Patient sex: M
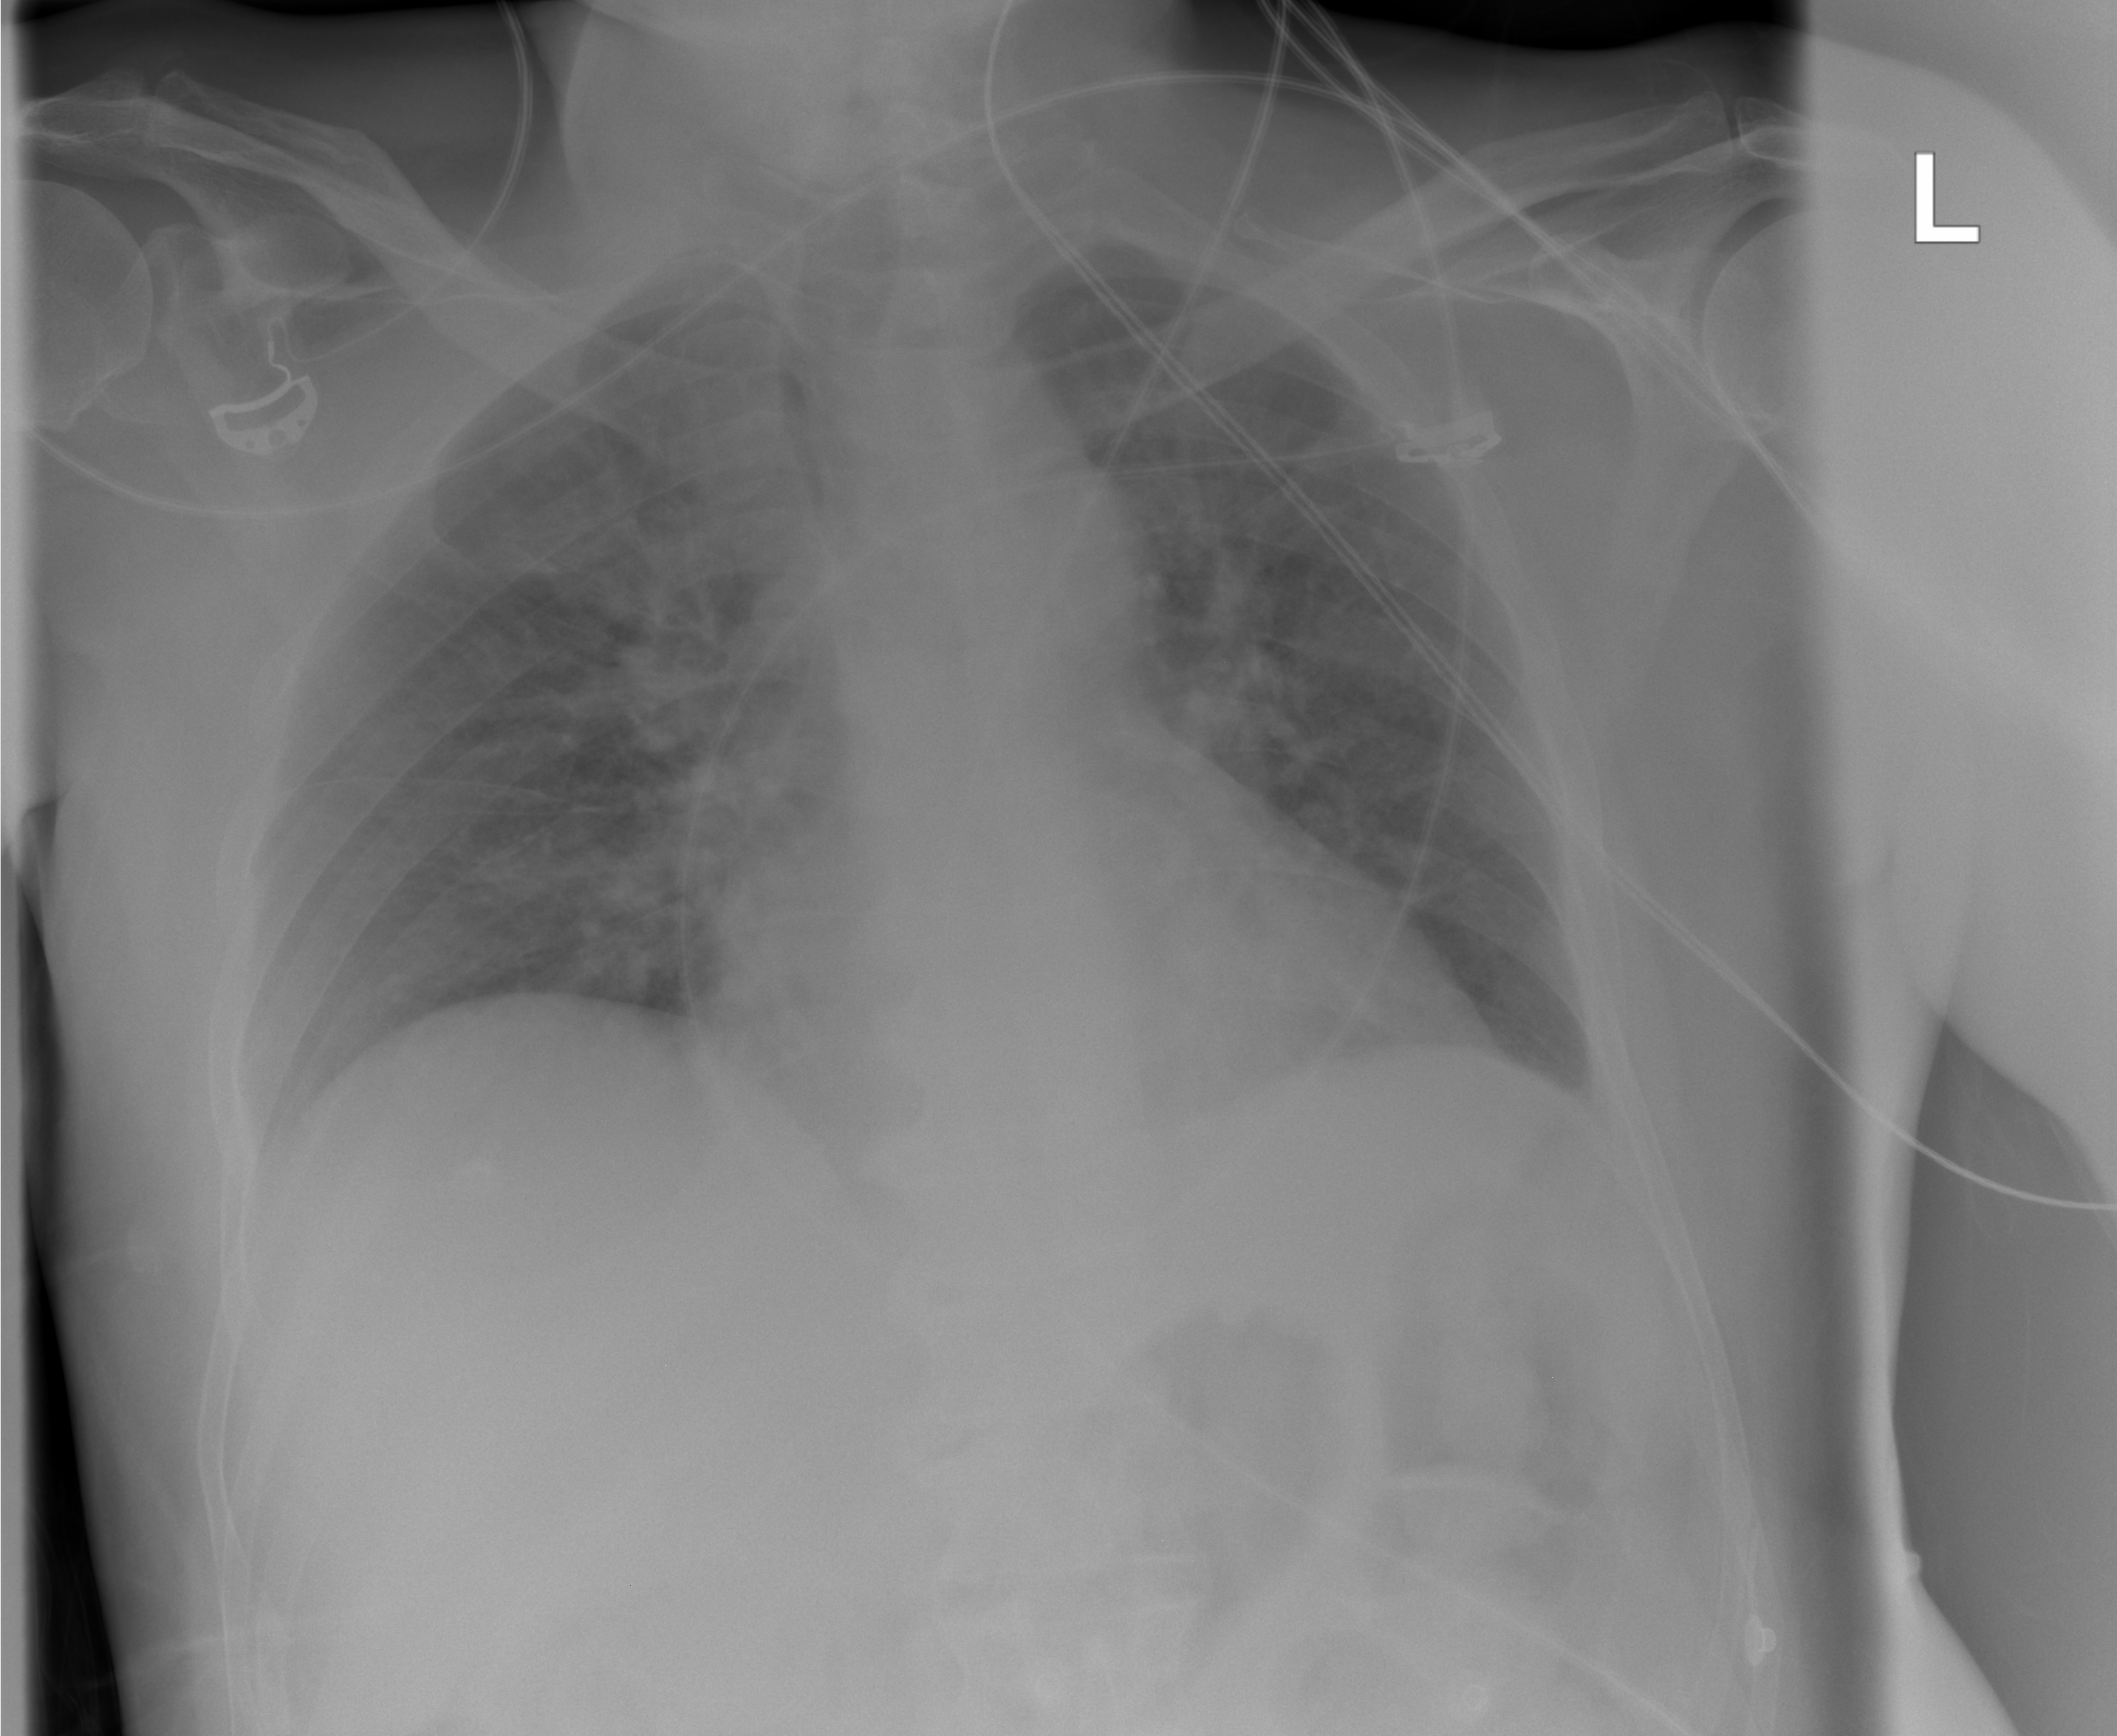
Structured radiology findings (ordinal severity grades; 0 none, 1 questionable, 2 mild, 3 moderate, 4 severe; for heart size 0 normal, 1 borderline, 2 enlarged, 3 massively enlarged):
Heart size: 0
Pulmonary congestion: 2
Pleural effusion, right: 0
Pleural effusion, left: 0
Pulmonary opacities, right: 0
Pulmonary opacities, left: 0
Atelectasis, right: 0
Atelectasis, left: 0